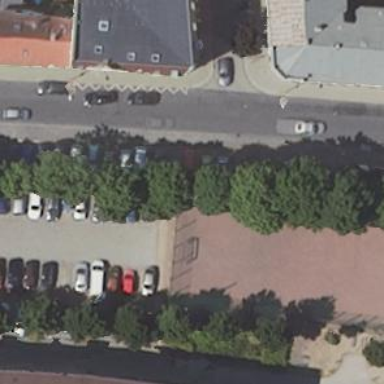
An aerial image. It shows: Broadleaved deciduous tree along the street.